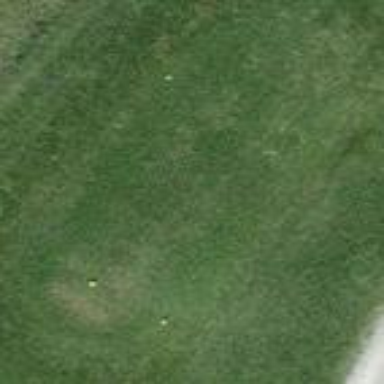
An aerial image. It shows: Grassy area designated as golf tee.